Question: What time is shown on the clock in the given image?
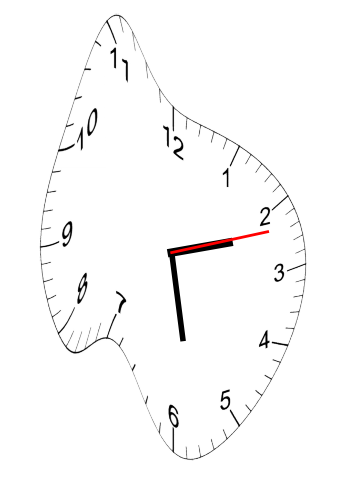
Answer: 02:28:12